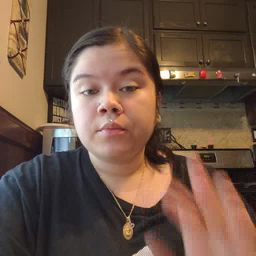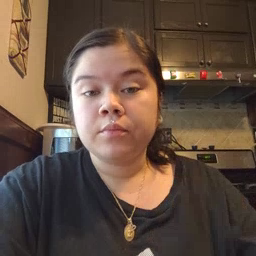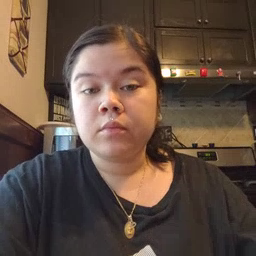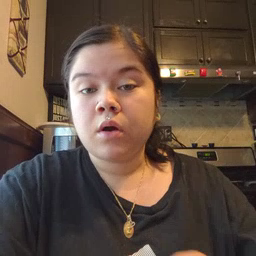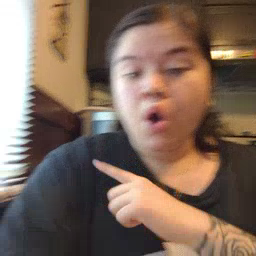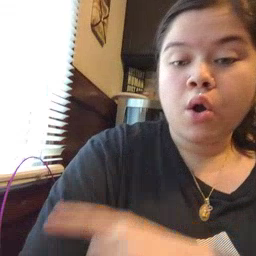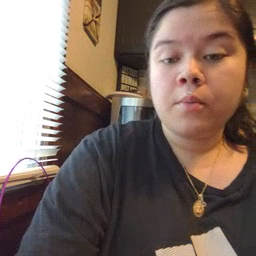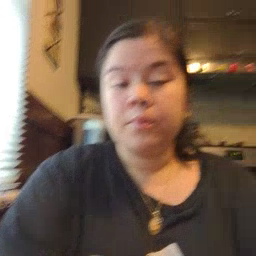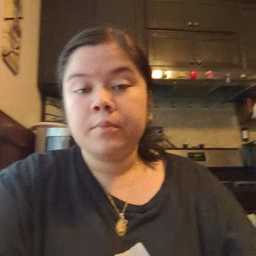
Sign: arm